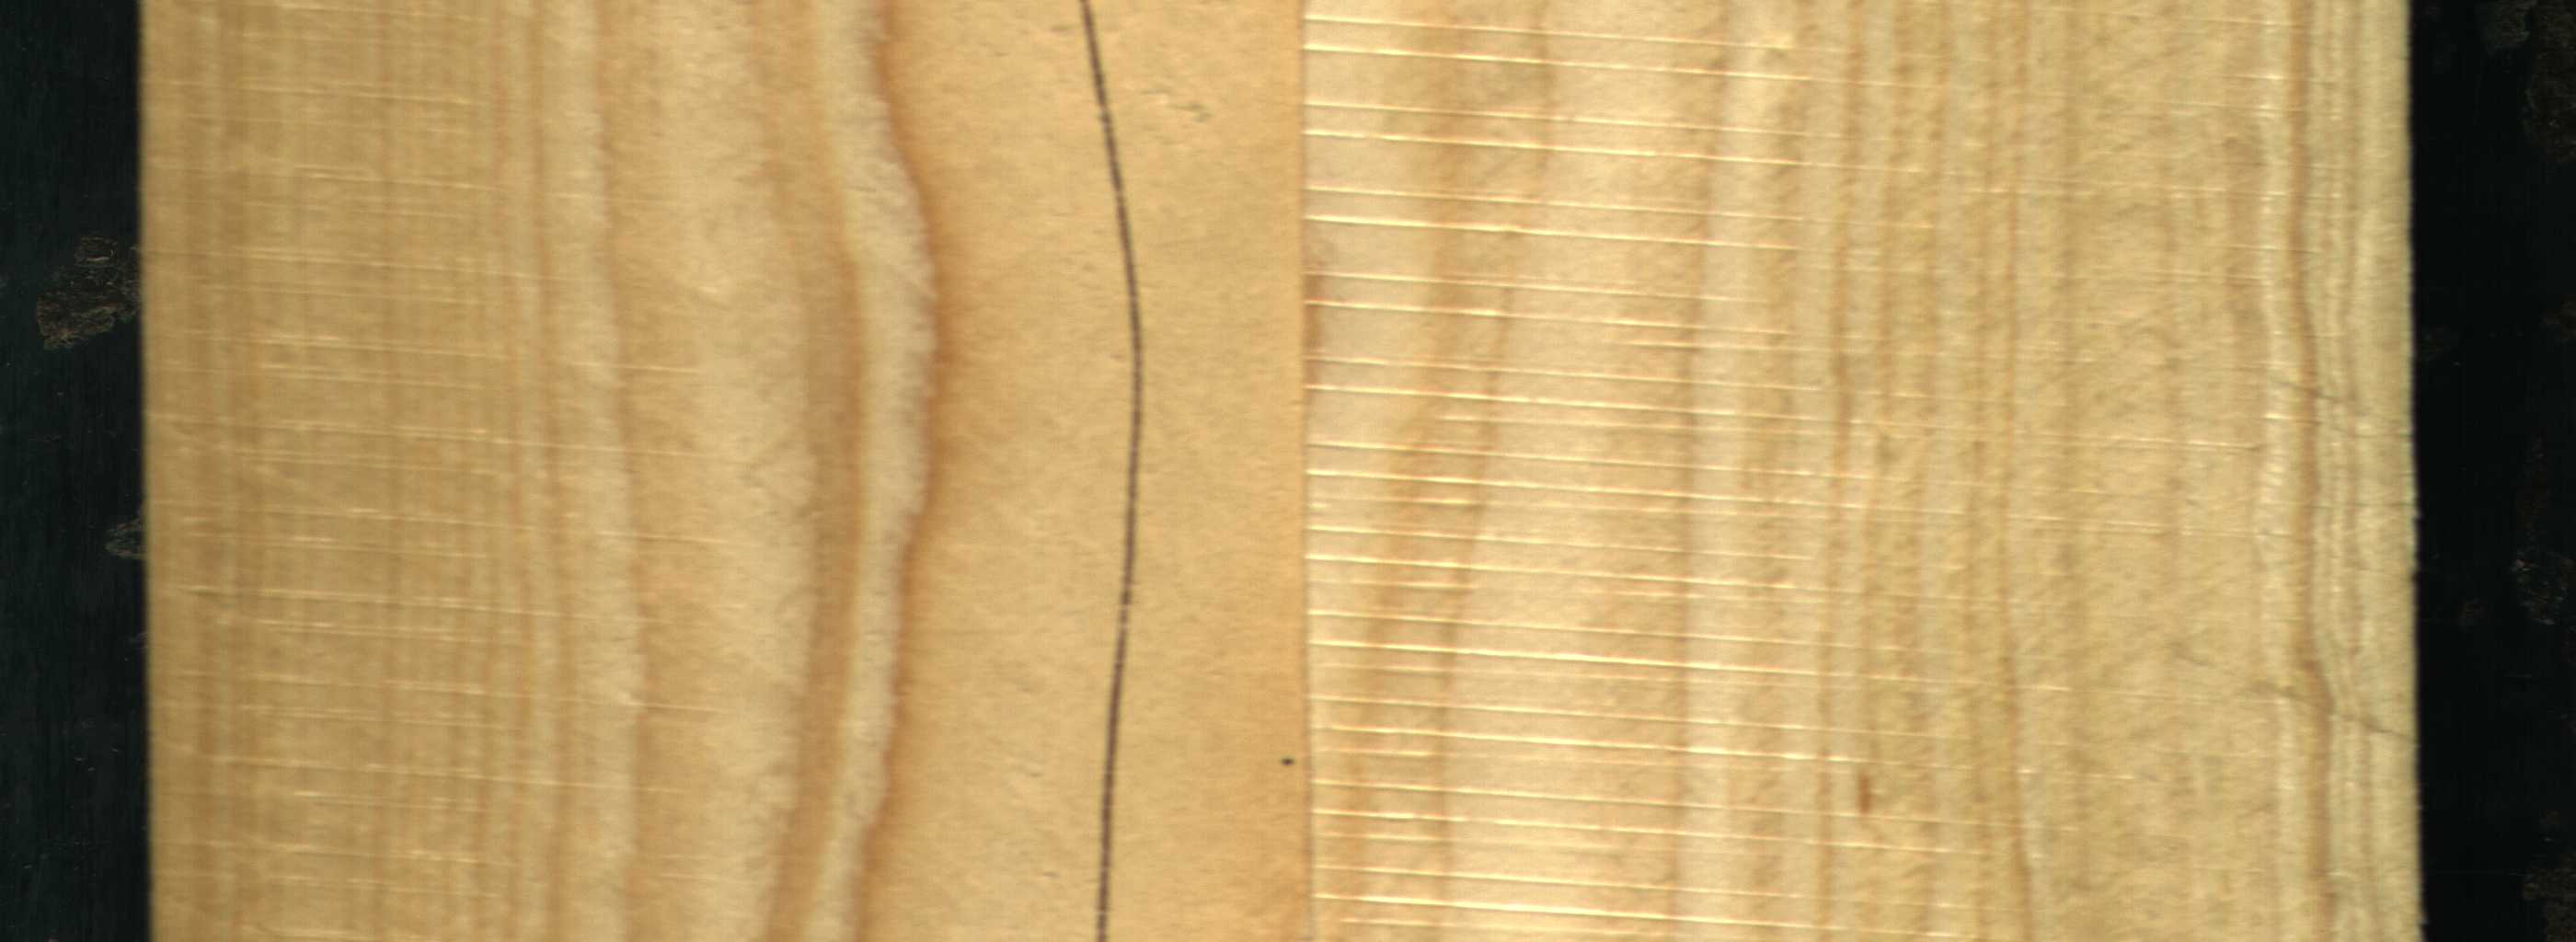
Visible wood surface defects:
Crack